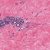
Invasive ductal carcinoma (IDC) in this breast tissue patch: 0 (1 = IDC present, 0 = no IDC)